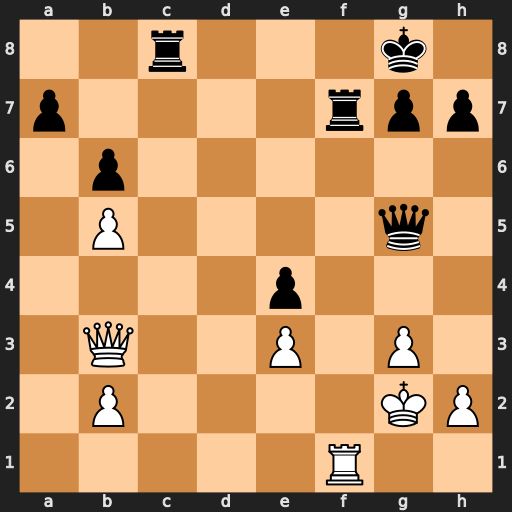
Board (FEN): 2r3k1/p4rpp/1p6/1P4q1/4p3/1Q2P1P1/1P4KP/5R2
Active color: w
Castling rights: -
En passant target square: -
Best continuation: Qxf7+ Kh8 Qf8+ Rxf8 Rxf8#